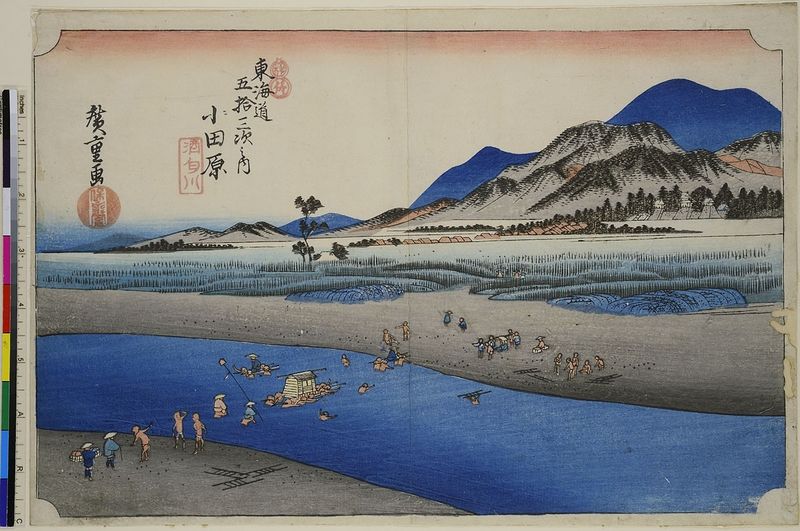
Titel: Odawara: Der Sakawa-Fluss, Blatt 10 aus der Serie: Die 53 Stationen des Tokaido, Hoeido Edition
Künstler: Utagawa Hiroshige
Standort: Hamburg
Institution: Museum für Kunst und Gewerbe Hamburg
Schlagwörter: baum, berg, blau, wasser, bäume, fluss, landschaft, menschen, braun, hüte, weiss, beige, felder, natur, person, umrandung, holzschnitt, japan, schrift, berge, gebirge, schriftzeichen, asien, druckgraphik, druckgrafik, text, asiatisch, china, zeit, reisende, farbholzschnitt, tourismus, reisen, hamburg, leitern, fuhrt, edo, reproduktionen, druckerzeugnisse, reisfelder, sänfte, ukiyo, sakawagawa